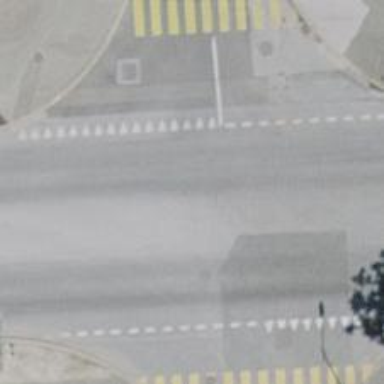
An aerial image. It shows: Road with traffic signals.